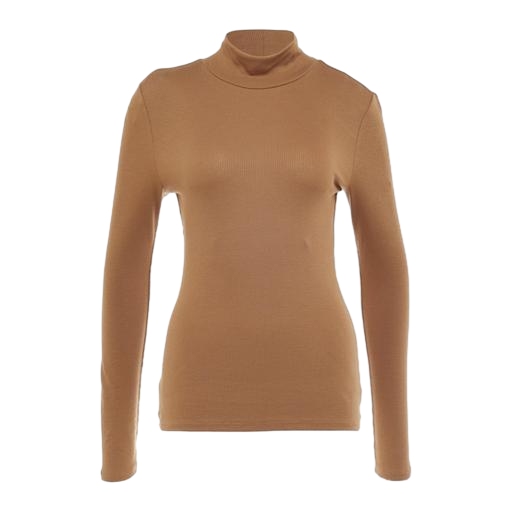
high-neck top, long-sleeve t-shirt only macy, high-neck ribbed-jersey t-shirt, white background